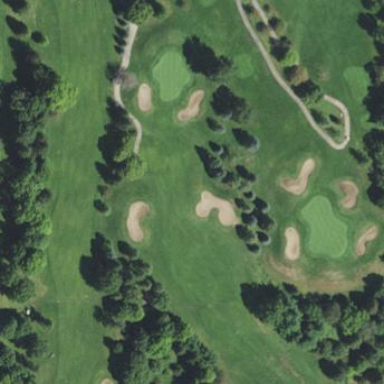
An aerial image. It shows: Rough grassy area used for golf.